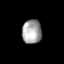
Tissue: lung
Cell type: Epithelial cells
Senescence score: 0.2427
Nuclear area (px): 458
Mean DAPI intensity: 163.987